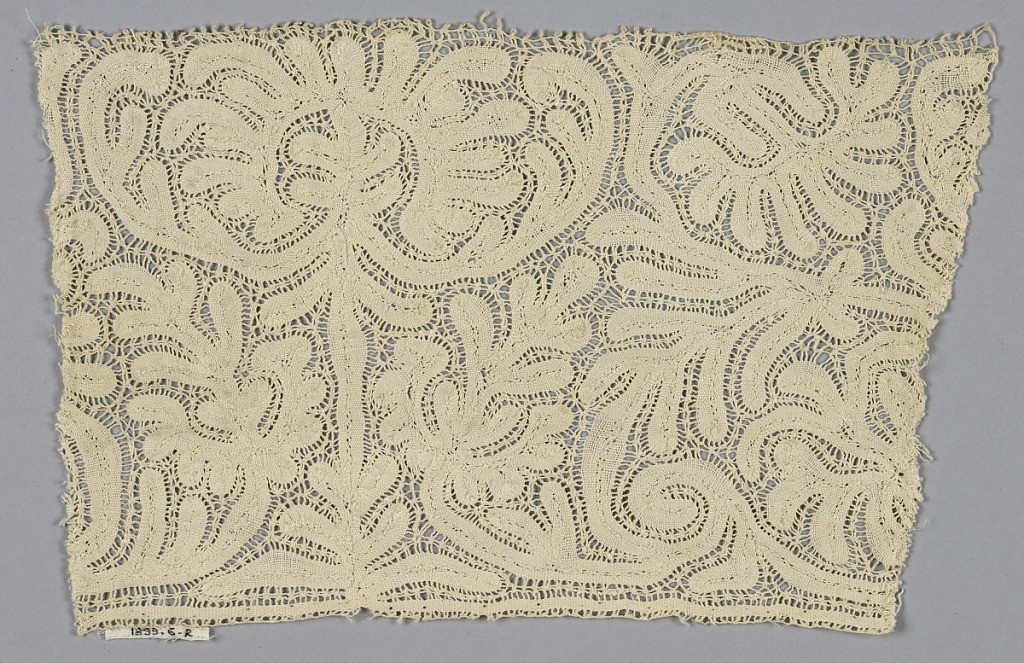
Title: Fragment
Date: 17th century
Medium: linen Technique: bobbin lace (continuous tape with connections)
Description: Leaf forms in alternating directions.